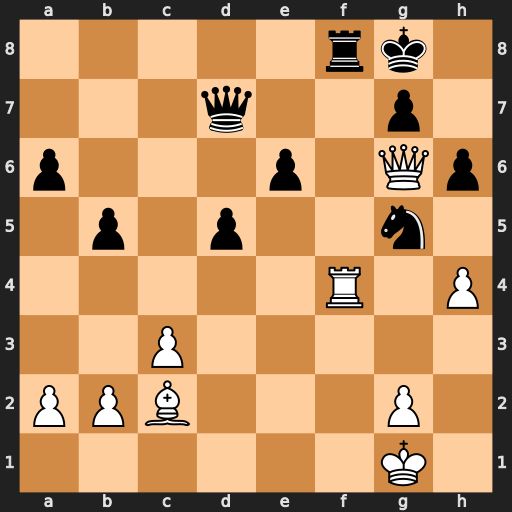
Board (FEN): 5rk1/3q2p1/p3p1Qp/1p1p2n1/5R1P/2P5/PPB3P1/6K1
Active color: w
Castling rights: -
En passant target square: -
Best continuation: Rxf8+ Kxf8 hxg5